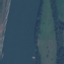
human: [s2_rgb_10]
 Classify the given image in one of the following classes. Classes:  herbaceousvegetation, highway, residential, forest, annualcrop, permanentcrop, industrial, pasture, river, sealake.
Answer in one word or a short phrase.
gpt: River